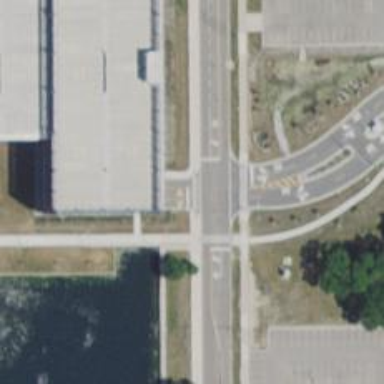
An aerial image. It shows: Service road with asphalt surface and separate sidewalk.